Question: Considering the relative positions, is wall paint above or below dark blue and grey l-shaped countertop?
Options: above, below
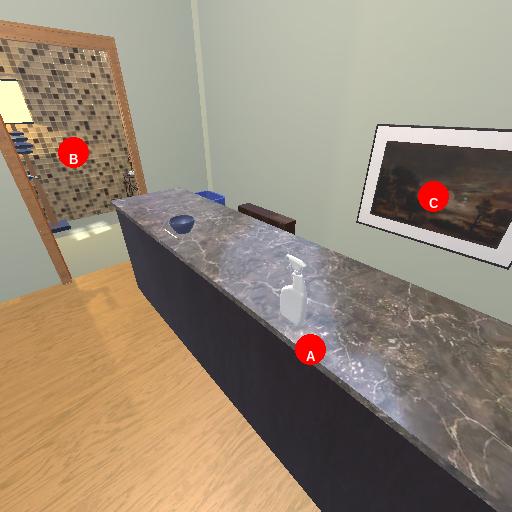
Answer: above